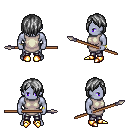
a pixel art fantasy rpg character, male body template, dark elf, purple skin, white tunic, metal pants, gray bangs hairstyle, bracelets, gold boots, spear, four views (front, back, left, right), 2x2 character sprite sheet, small pixel art, hard edges, no anti-aliasing